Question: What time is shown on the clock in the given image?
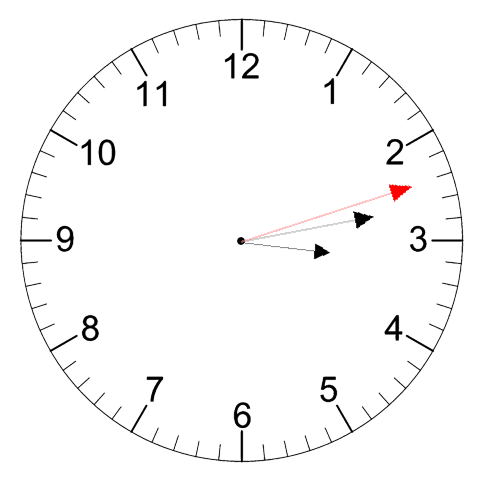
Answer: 03:13:12